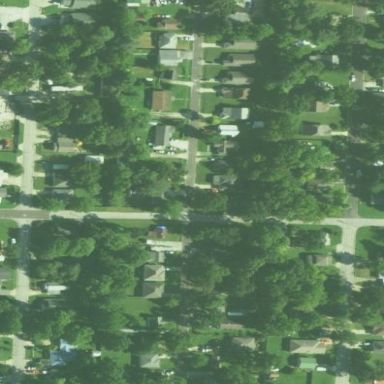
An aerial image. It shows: Residential area consisting of single-family homes.